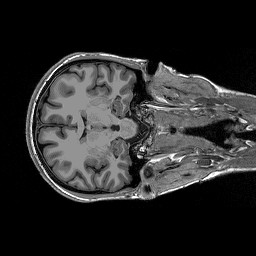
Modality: T1w
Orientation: axial
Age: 33
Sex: female